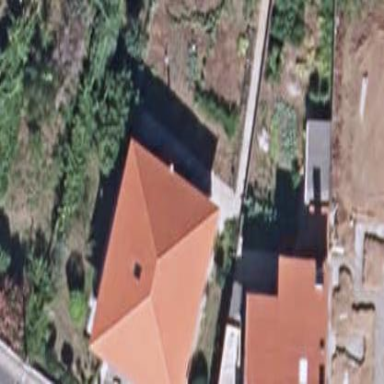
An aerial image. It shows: Simple house.